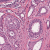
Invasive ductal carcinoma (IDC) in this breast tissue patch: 1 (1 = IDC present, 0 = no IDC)